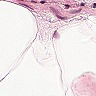
Metastatic tissue present: no